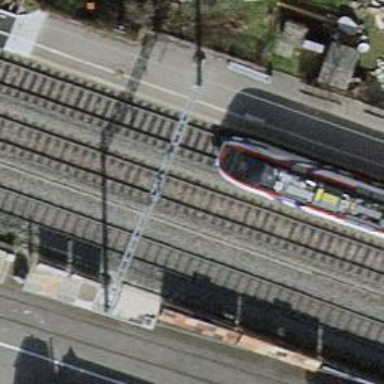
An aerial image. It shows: Stop position for public transport on the railway.